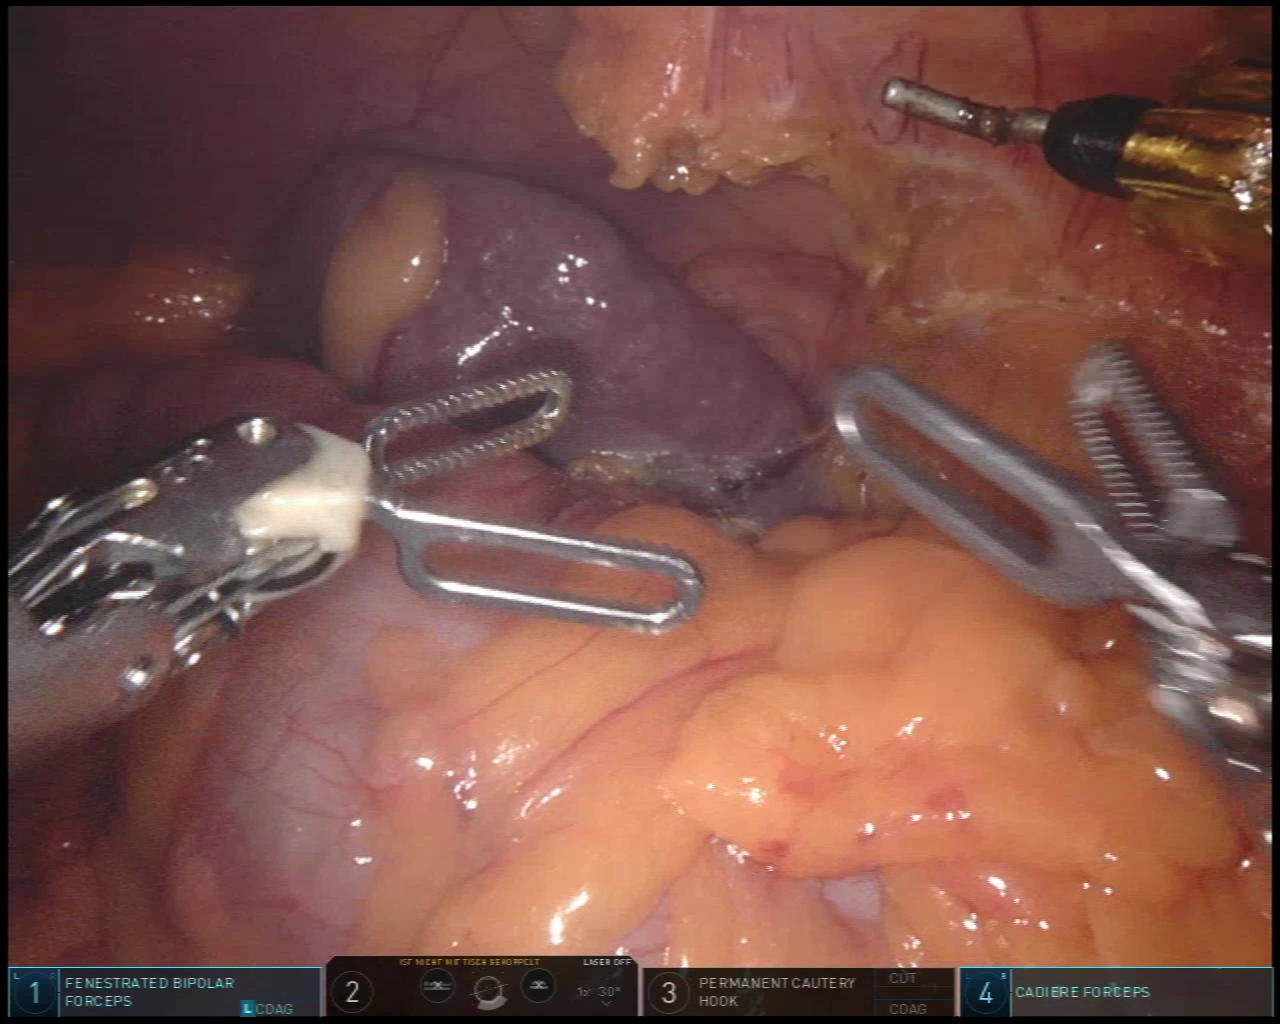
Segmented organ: spleen
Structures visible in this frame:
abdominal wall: yes
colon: yes
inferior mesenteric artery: no
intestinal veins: no
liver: no
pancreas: no
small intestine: no
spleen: yes
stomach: no
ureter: no
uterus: no
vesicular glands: no